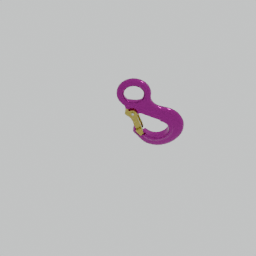
Label: tools